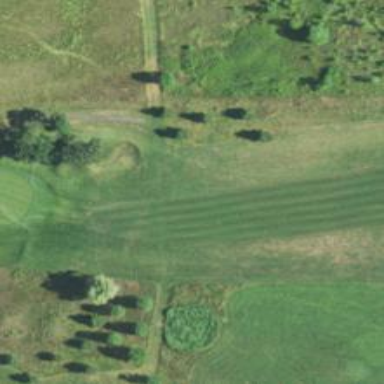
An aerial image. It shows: View of golf hole.